Question: I have a Grails controller that gets a JSONArray that looks like the following:

So I want to return this JSONArray to a GSP page which would display it (i.e. with each element in the array on a separate table row).
I'm new to Grails so just wondering what my GSP should look like to be able to do this?
Each array element contains a user element with fields such as id, name etc, so I would also like to be able to delete/edit/add users in the GSP page as well.
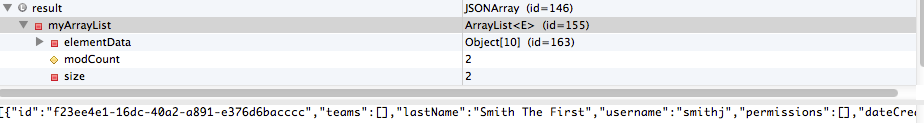
Answer: If I understand you correctly. You can just use a table with g:each for each row. This should work with any arrayList.
'''
<table>
<thead>
<tr>
<th>id</th>
...
...
</tr>
</thead>
<tbody>
<g:each in="${JSONarray}" var="item">
<tr>
<td> ${item.id}</td>
...
...
</tr>
</tbody>
'''